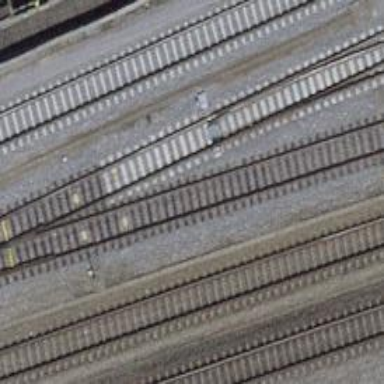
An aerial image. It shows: Railway switch.